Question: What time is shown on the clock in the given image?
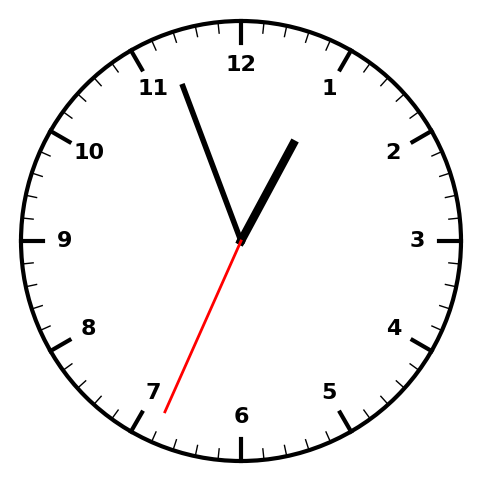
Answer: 12:56:34